Question: I need to integrate the phonegap BarcodeScanner plugin with my iOS6.1 project. To add the plugin I need to do the following:
> In the Supporting Files directory of your project, add a new plugin by
editing the file Cordova.plist and in the Plugins dictionary adding
the following key/value pair: key:
org.apache.cordova.barcodeScanner value: CDVBarcodeScanner
But the problem is that I don't have a "Supporting Files" directory in my project, or at least I couldn't find one.
<URL>
I was able to successfully run the app on a 6.1 iOS simulator and on a device.
: 4.6.3
: 2.9
: 10.7.5
Here is my project in xCode:

I'm fairly new to both Phonegap and Apple devices.
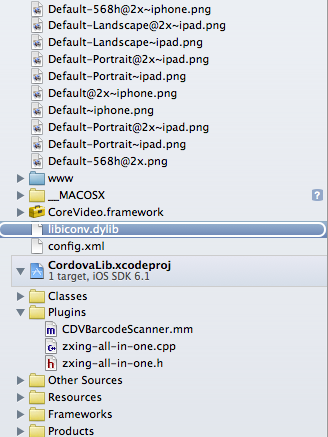
Answer: It shouldn't make any different if it is in "Supporting File" or not. It all gets linked in the same way. If it make you feel better you can create the missing group in your project and put it in there, just to tidy things up, but t really won't make any difference as you have seen by it working.
Hope this helps!